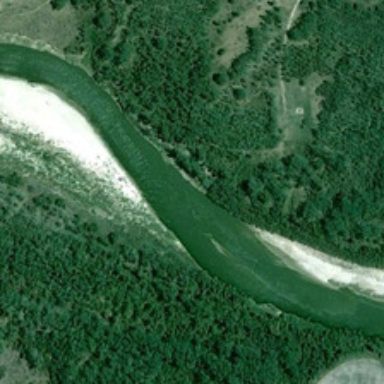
Many green trees are in two sides of a curved green river .